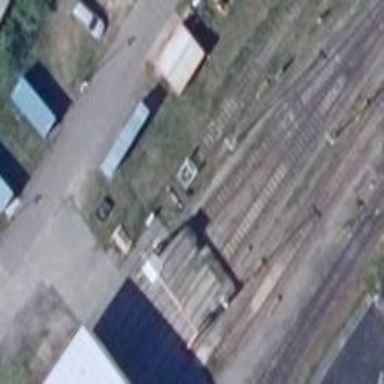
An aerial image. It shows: Railway yard.